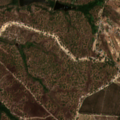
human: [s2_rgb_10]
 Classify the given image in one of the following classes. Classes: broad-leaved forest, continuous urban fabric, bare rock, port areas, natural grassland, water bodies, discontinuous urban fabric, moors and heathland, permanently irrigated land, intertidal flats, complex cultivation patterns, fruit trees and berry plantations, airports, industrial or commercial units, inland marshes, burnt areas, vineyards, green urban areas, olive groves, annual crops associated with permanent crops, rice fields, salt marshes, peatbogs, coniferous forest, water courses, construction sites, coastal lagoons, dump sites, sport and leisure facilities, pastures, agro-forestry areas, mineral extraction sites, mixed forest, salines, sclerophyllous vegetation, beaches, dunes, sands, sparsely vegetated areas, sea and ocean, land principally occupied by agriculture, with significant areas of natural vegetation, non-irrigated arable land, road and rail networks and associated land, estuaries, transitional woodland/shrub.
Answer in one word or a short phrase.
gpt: non-irrigated arable land, complex cultivation patterns, agro-forestry areas, broad-leaved forest, mixed forest, transitional woodland/shrub